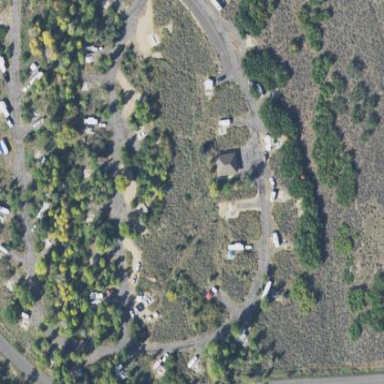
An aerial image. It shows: Standard campsite with tents and caravans. It includes sanitary dump station.